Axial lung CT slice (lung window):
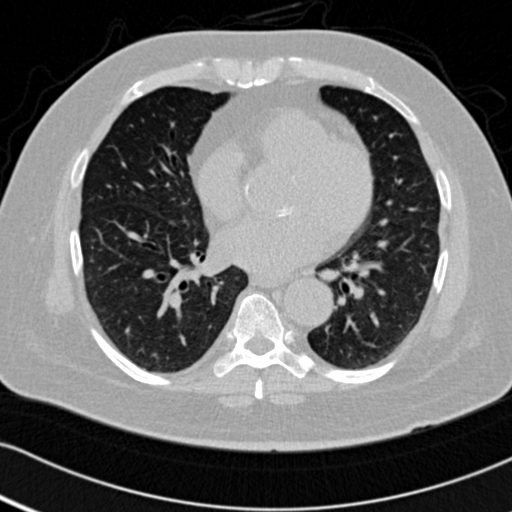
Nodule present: no